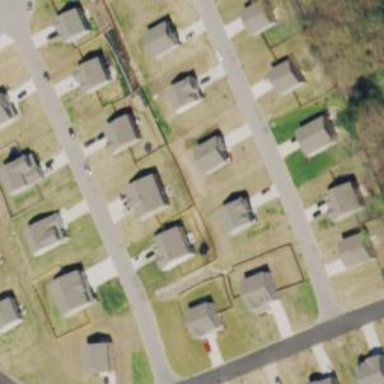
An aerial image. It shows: Neighborhood.